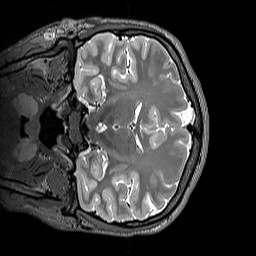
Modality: T2w
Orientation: coronal
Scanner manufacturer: siemens
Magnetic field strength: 3 T
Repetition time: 3.2 s
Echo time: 0.406 s